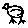
Label: bird